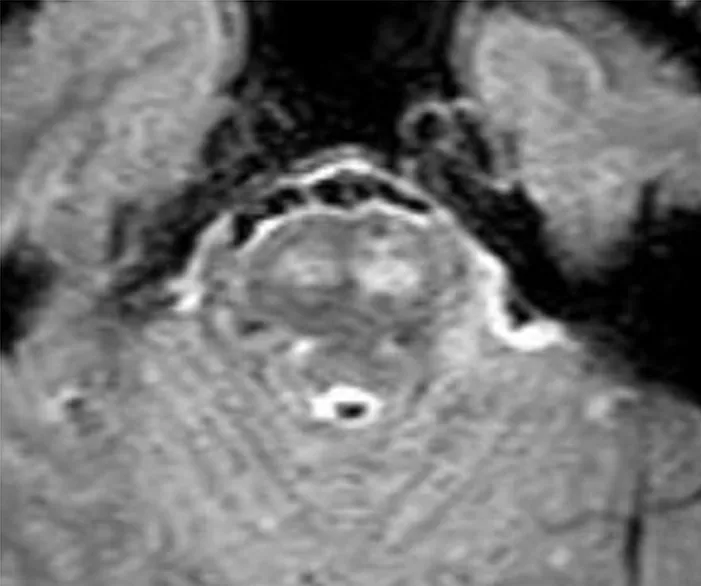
Fluid attenuated inversion recovery (FLAIR) demonstrating pontine hyperintensity from lymphoma involvement.
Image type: radiology (mri)